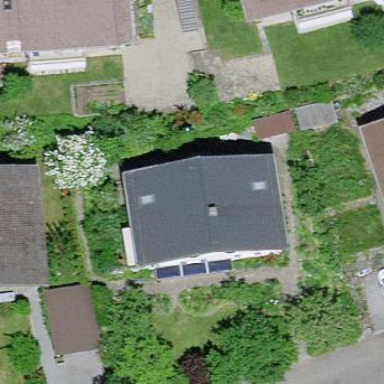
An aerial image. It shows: Residential building.